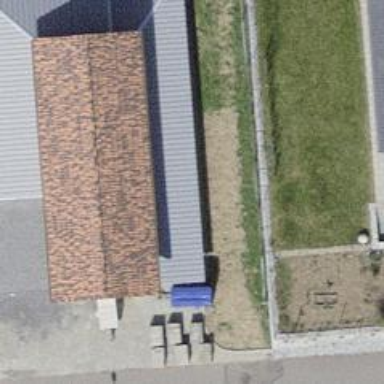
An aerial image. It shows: View of roof of building.